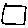
Label: square